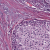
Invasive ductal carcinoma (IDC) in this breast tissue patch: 0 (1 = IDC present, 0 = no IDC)